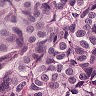
Metastatic tissue present: yes